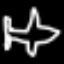
Label: airplane